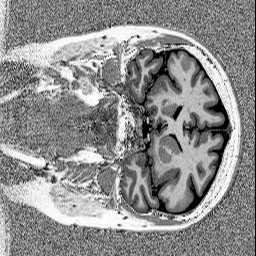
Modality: MP2RAGE
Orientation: coronal
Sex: female